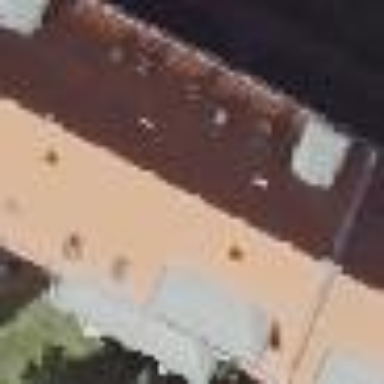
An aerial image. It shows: Hipped roof on apartment building.